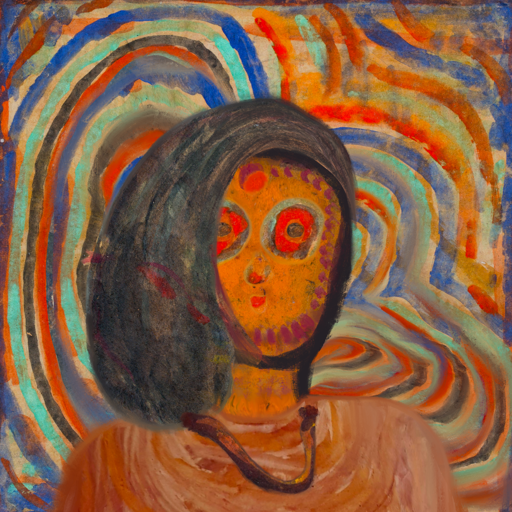
Background: Sisters, Head And Neck Front: Doll, Face Front: Sisters, Bust: Pious_Lady, Hair Front: Gypsy_Mother, Head Accessory: Blank, Second Necklace: Comrade, Necklace: Blank, Baby: Blank